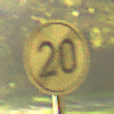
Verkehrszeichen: EndeGeschwindigkeit20
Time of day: SunriseSunset
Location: Outdoor (Nature)
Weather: PartlyCloudy
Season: NotSpecified
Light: Natural